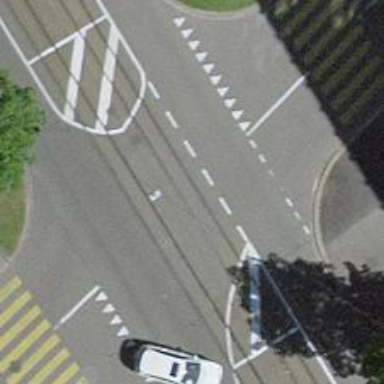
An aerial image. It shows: Tram level crossing on the railway.